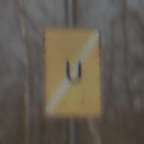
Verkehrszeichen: EndeUmleitung
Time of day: MorningAfternoon
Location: Outdoor (Nature)
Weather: PartlyCloudy
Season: Winter
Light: Natural